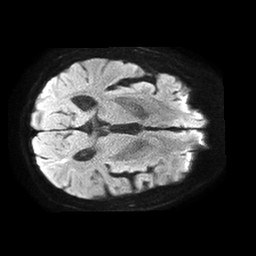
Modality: TRACE
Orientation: axial
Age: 76
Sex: male
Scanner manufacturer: philips
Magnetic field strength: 1.5 T
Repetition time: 4.6 s
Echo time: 0.08517 s